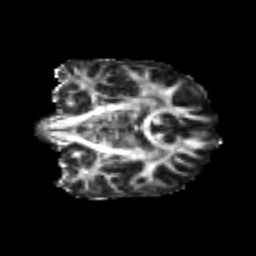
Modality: FA
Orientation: coronal
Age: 24
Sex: female
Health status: healthy
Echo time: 0.074 s